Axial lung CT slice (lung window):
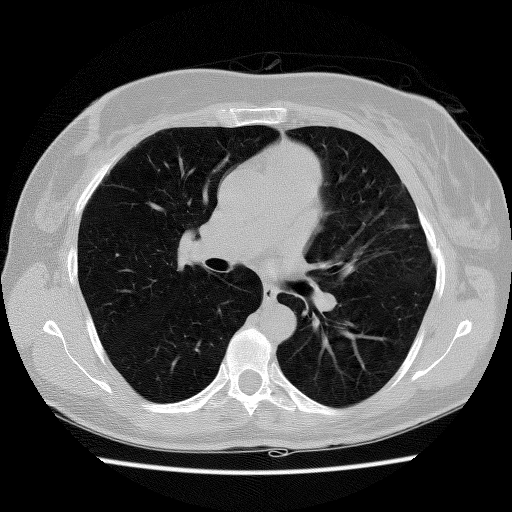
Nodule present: no